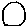
Label: circle